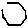
Label: hexagon